Question: I'm currently working on a project in Java Netbeans but I don't know how to add label in a button when hovered. It will look like this:

So when I hovered my cursor on a button it will show a label. Sorry if I can't show any code because I don't have any idea on how to implement it. Any ideas?
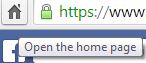
Answer: You can use 'setToolTipText'
Example:
'''
JButton button = new JButton("Click Me");
button.setToolTipText("Click this button to make something happen.");
'''
Refer <URL>